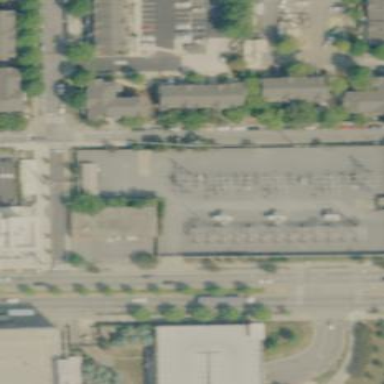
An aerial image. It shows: Distribution power substation secured by fence.